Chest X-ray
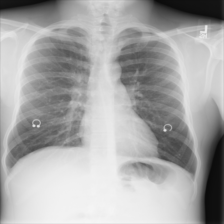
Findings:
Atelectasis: negative
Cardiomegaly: negative
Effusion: negative
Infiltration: negative
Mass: negative
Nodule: negative
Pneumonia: negative
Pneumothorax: negative
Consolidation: negative
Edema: negative
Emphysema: negative
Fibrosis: negative
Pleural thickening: negative
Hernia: negative